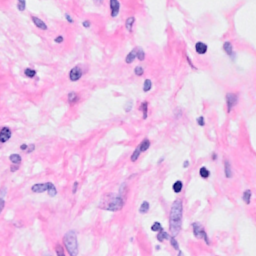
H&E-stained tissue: Breast